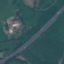
Label: Highway